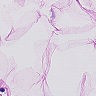
Metastatic tissue present: no